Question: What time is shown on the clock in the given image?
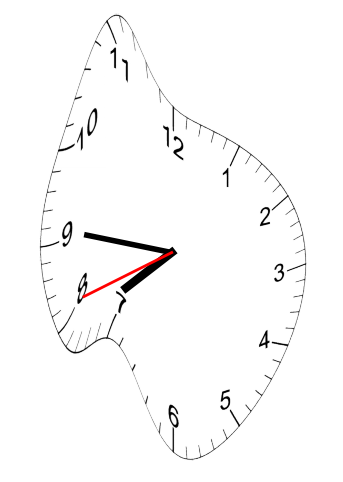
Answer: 07:45:41